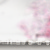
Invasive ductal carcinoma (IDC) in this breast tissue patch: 0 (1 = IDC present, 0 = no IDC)